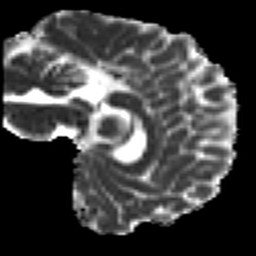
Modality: MD
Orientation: sagittal
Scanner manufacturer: siemens
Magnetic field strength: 3 T
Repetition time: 7.8 s
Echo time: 0.09 s